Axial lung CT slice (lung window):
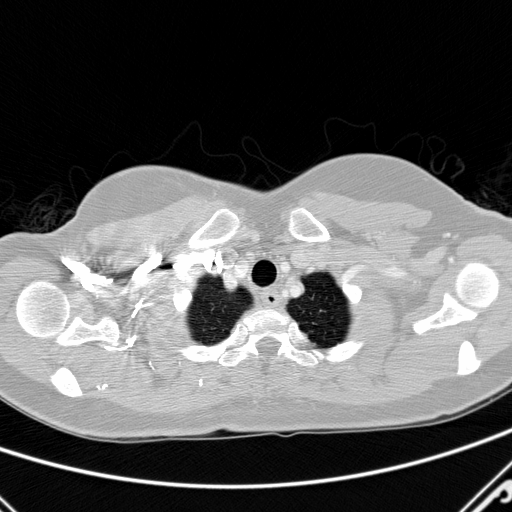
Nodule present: no